Field crop: tomato
Growth stage: 1
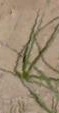
Species: cyperus